Question: On my page I make 5 or 6 asynchronous calls to some data services to get data for graphs on the page. The responses come back one at a time with a 2-3 second wait between each instead of all as quickly as possible.
I have the jquery code working just fine - according to fiddler and chrome, the calls are all made at the same time but the server appears to processes them one at a time (as evidenced by their returning one by one).

It seems that the ASP.NET side is processing them sequentially. On that side the services are
standard WebGet operations on a service class which I've tried marking up with:
'''
[ServiceBehavior(InstanceContextMode = InstanceContextMode.PerCall, ConcurrencyMode = ConcurrencyMode.Multiple)]
'''
but that doesn't seem to help. Pausing the debugger shows only one thread in my code at any time. The service code is just EntityContext creation, a linq query, conversion to ajax, return.
Does anyone have any tips on debugging this issue? I'm about to use intellitract to see the actual call times of the methods and such, so try and nail down exactly what it's waiting on.
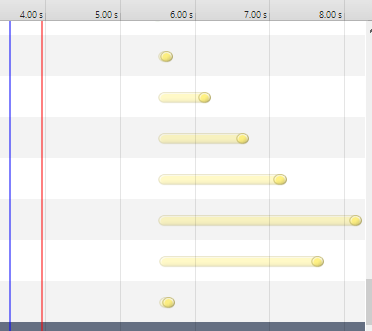
Answer: This is the most likely reason. Your application is:
1. using ASP.net session
2. using ASP.net compatibility mode
In ASP.net, requests are processed sequentially if the client has a session and the request handler has read/write access to the session.
If you don't need any ASP.net feature in your WCF, turn off <URL> in web.config.
'''
<serviceHostingEnvironment aspNetCompatibilityEnabled="false" />
'''
and remove any
'''
[AspNetCompatibilityRequirements(RequirementsMode =
AspNetCompatibilityRequirementsMode.Required)]
'''
<URL>